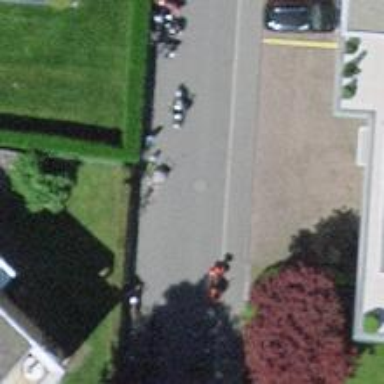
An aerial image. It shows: Bollard.